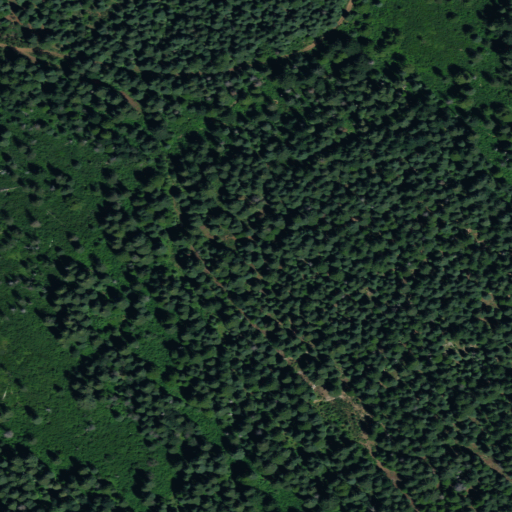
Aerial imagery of plain(s) in California named Colby Meadow containing evergreen forest, woody wetlands, open development, and shrub